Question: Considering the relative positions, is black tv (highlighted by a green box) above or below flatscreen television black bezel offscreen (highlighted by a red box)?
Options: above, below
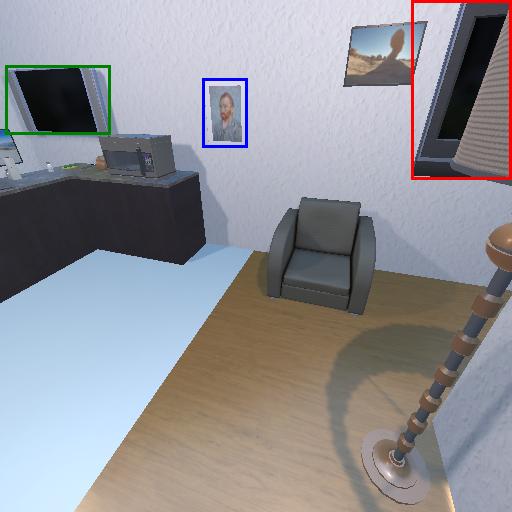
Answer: above